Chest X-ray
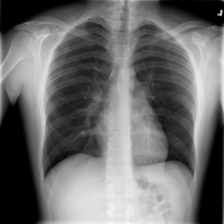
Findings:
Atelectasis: negative
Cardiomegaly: negative
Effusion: negative
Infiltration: negative
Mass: negative
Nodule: negative
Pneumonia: negative
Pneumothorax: negative
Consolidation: negative
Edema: negative
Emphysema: negative
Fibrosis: negative
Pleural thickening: negative
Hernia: negative